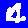
Digit: 4